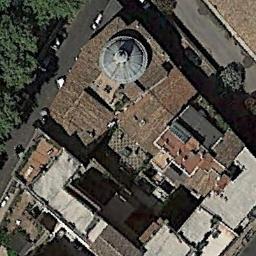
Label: church